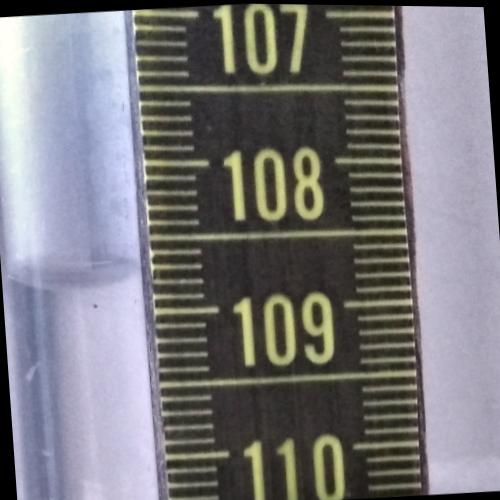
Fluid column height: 108.8 cm